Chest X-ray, AP view. Patient: 52 years old, sex M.
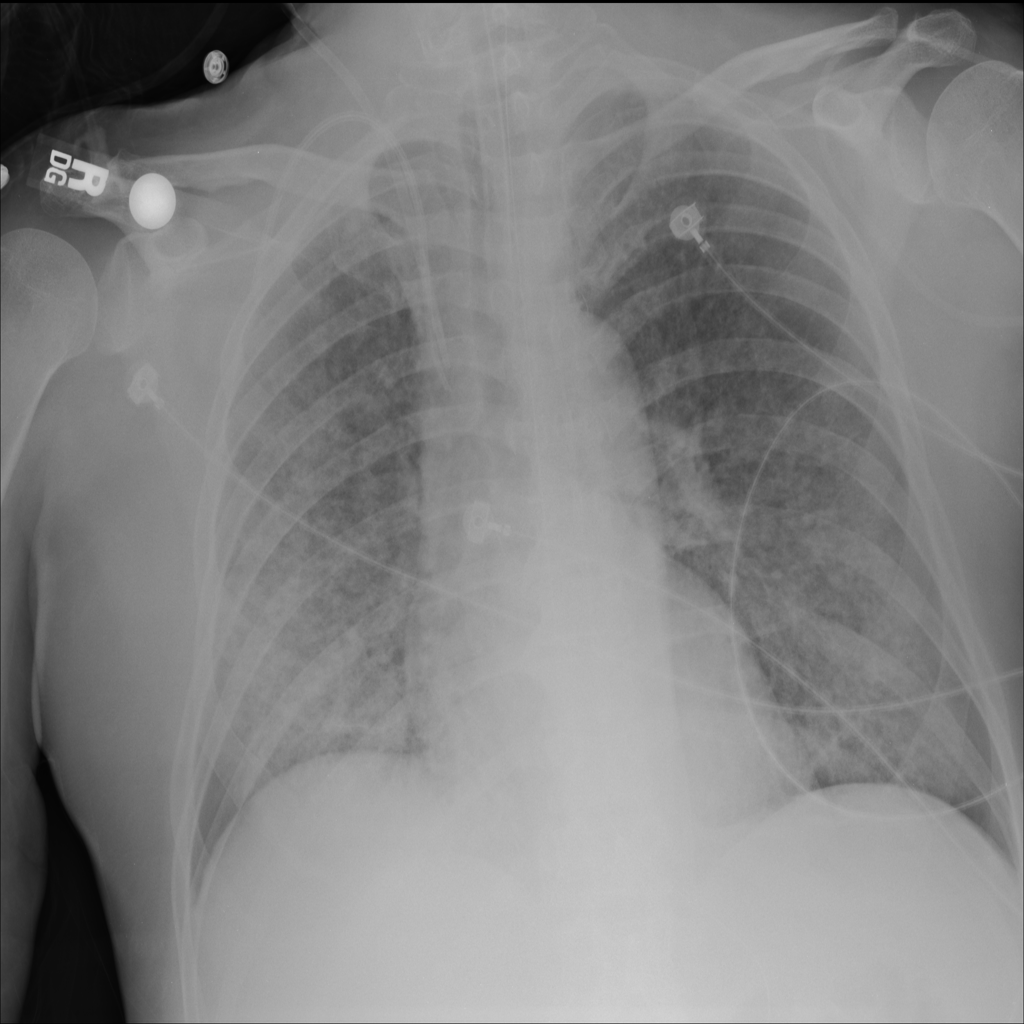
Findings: Consolidation, Infiltration, Nodule